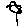
Label: flower